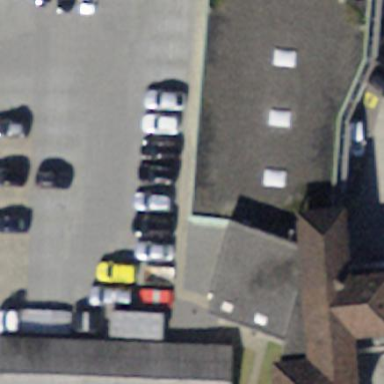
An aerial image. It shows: Commercial building.